RGB frame:
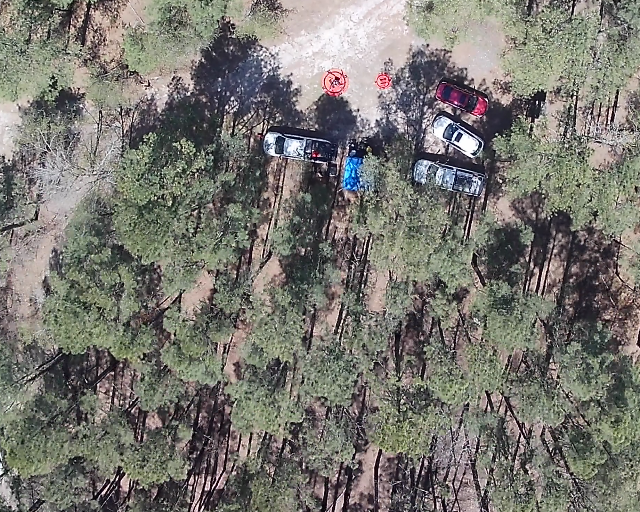
Thermal frame:
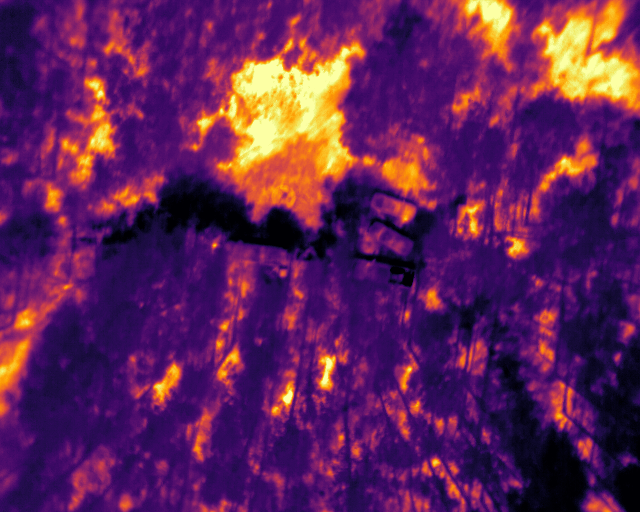
Captured: 2026-02-27 02:42:40
Pixels at or above 80 °C: 0 (fraction of frame: 0)